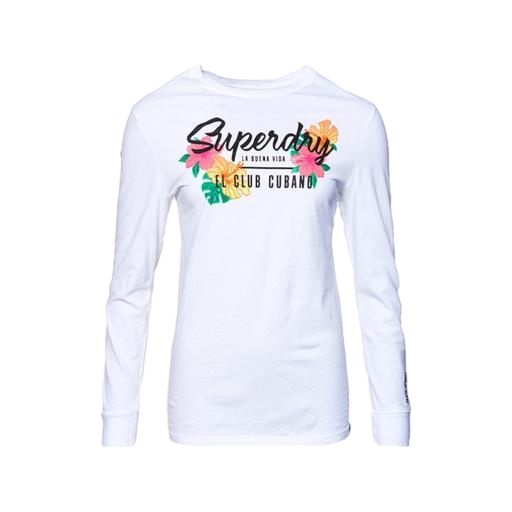
white graphic long-sleeve tee, white women's classic long-sleeve t-shirt, multicolor floral long-sleeve crewneck tee, white background